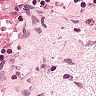
Metastatic tissue present: no